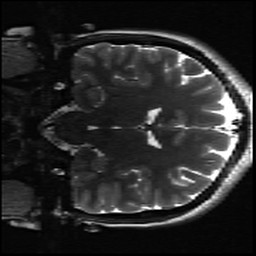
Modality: inplaneT2
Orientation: coronal